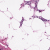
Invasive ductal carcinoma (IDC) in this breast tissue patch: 1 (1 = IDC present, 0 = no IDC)